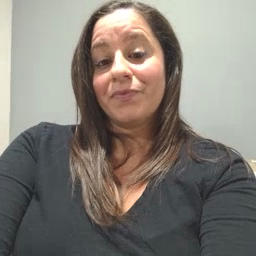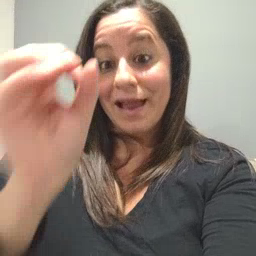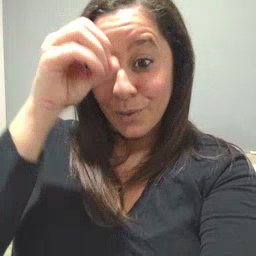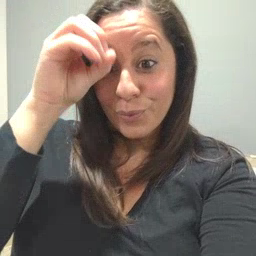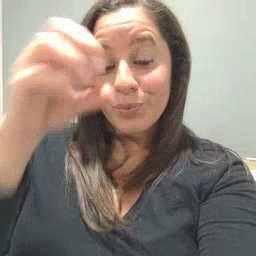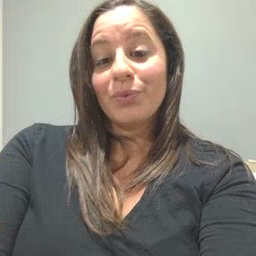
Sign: owl